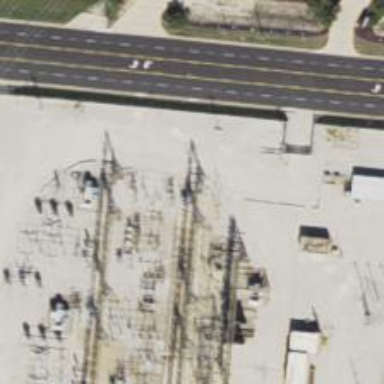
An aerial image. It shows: Switch used for power control.